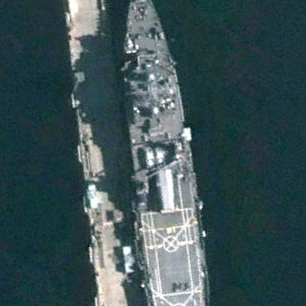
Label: combat